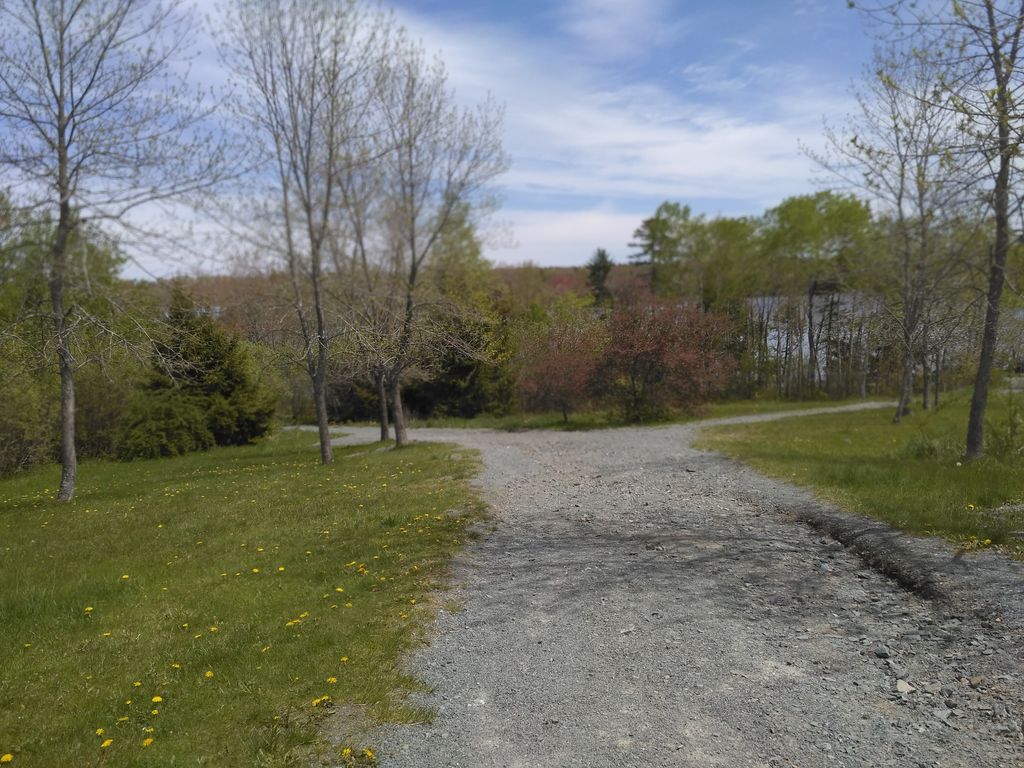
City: halifax